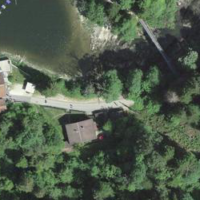
EUNIS habitat code: 43
Species observed at this site:
Fritillaria meleagris